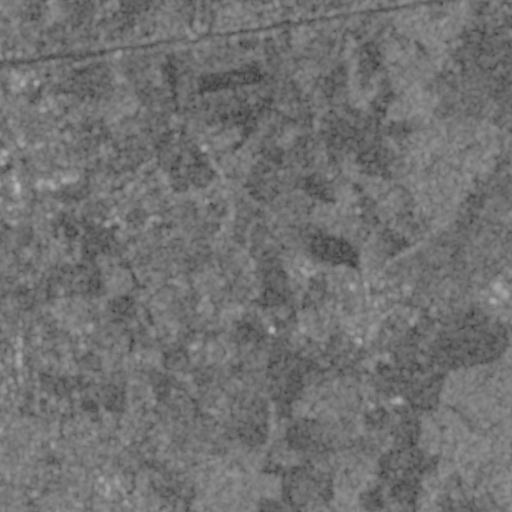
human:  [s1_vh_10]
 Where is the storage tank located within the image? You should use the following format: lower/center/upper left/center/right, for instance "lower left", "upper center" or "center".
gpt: The storage tank is located in the upper right of the image.
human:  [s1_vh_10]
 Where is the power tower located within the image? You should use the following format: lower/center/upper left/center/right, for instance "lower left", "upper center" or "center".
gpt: There is no power tower in the image.

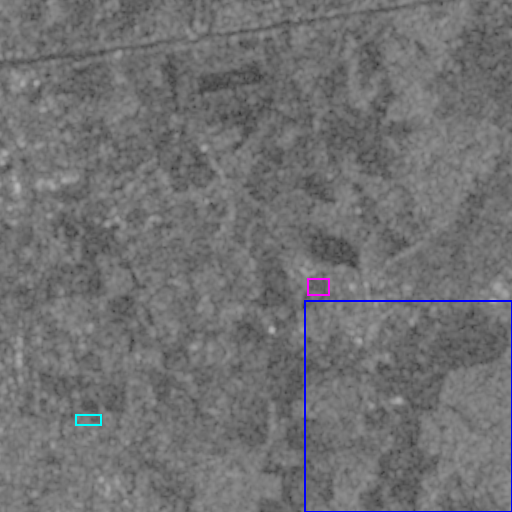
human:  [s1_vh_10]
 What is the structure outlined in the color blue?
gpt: The structure outlined in blue is a crop field.
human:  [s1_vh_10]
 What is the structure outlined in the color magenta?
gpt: The structure outlined in magenta is a park.
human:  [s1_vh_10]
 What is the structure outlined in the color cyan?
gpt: The structure outlined in cyan is a parking lot.
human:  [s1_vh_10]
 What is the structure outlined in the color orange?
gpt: There is no orange outline.